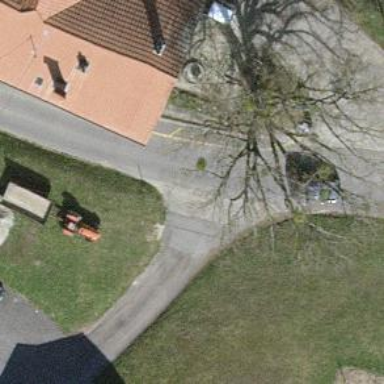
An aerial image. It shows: Driveway leading to service road.